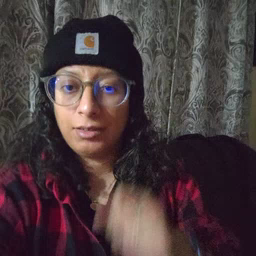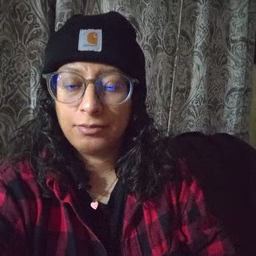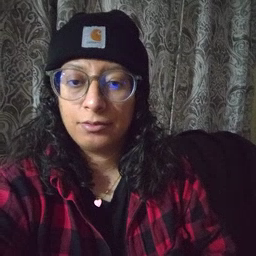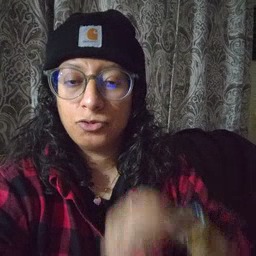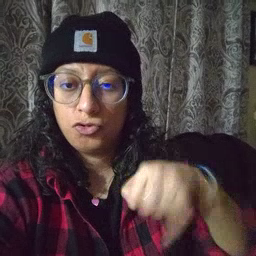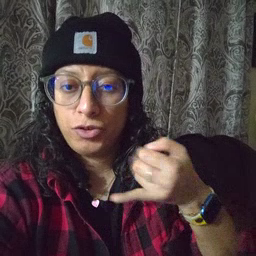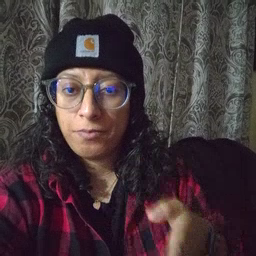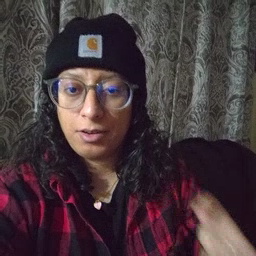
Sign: jeans